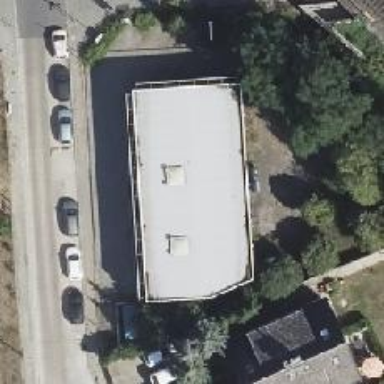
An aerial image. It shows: Car repair shop.